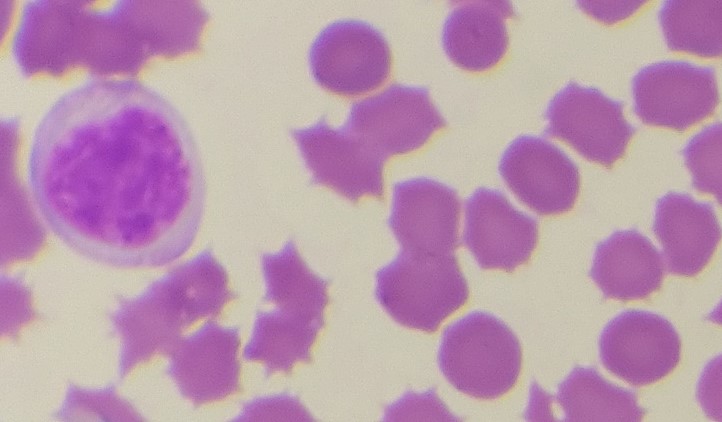
White blood cell type: Lymphocyte